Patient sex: M
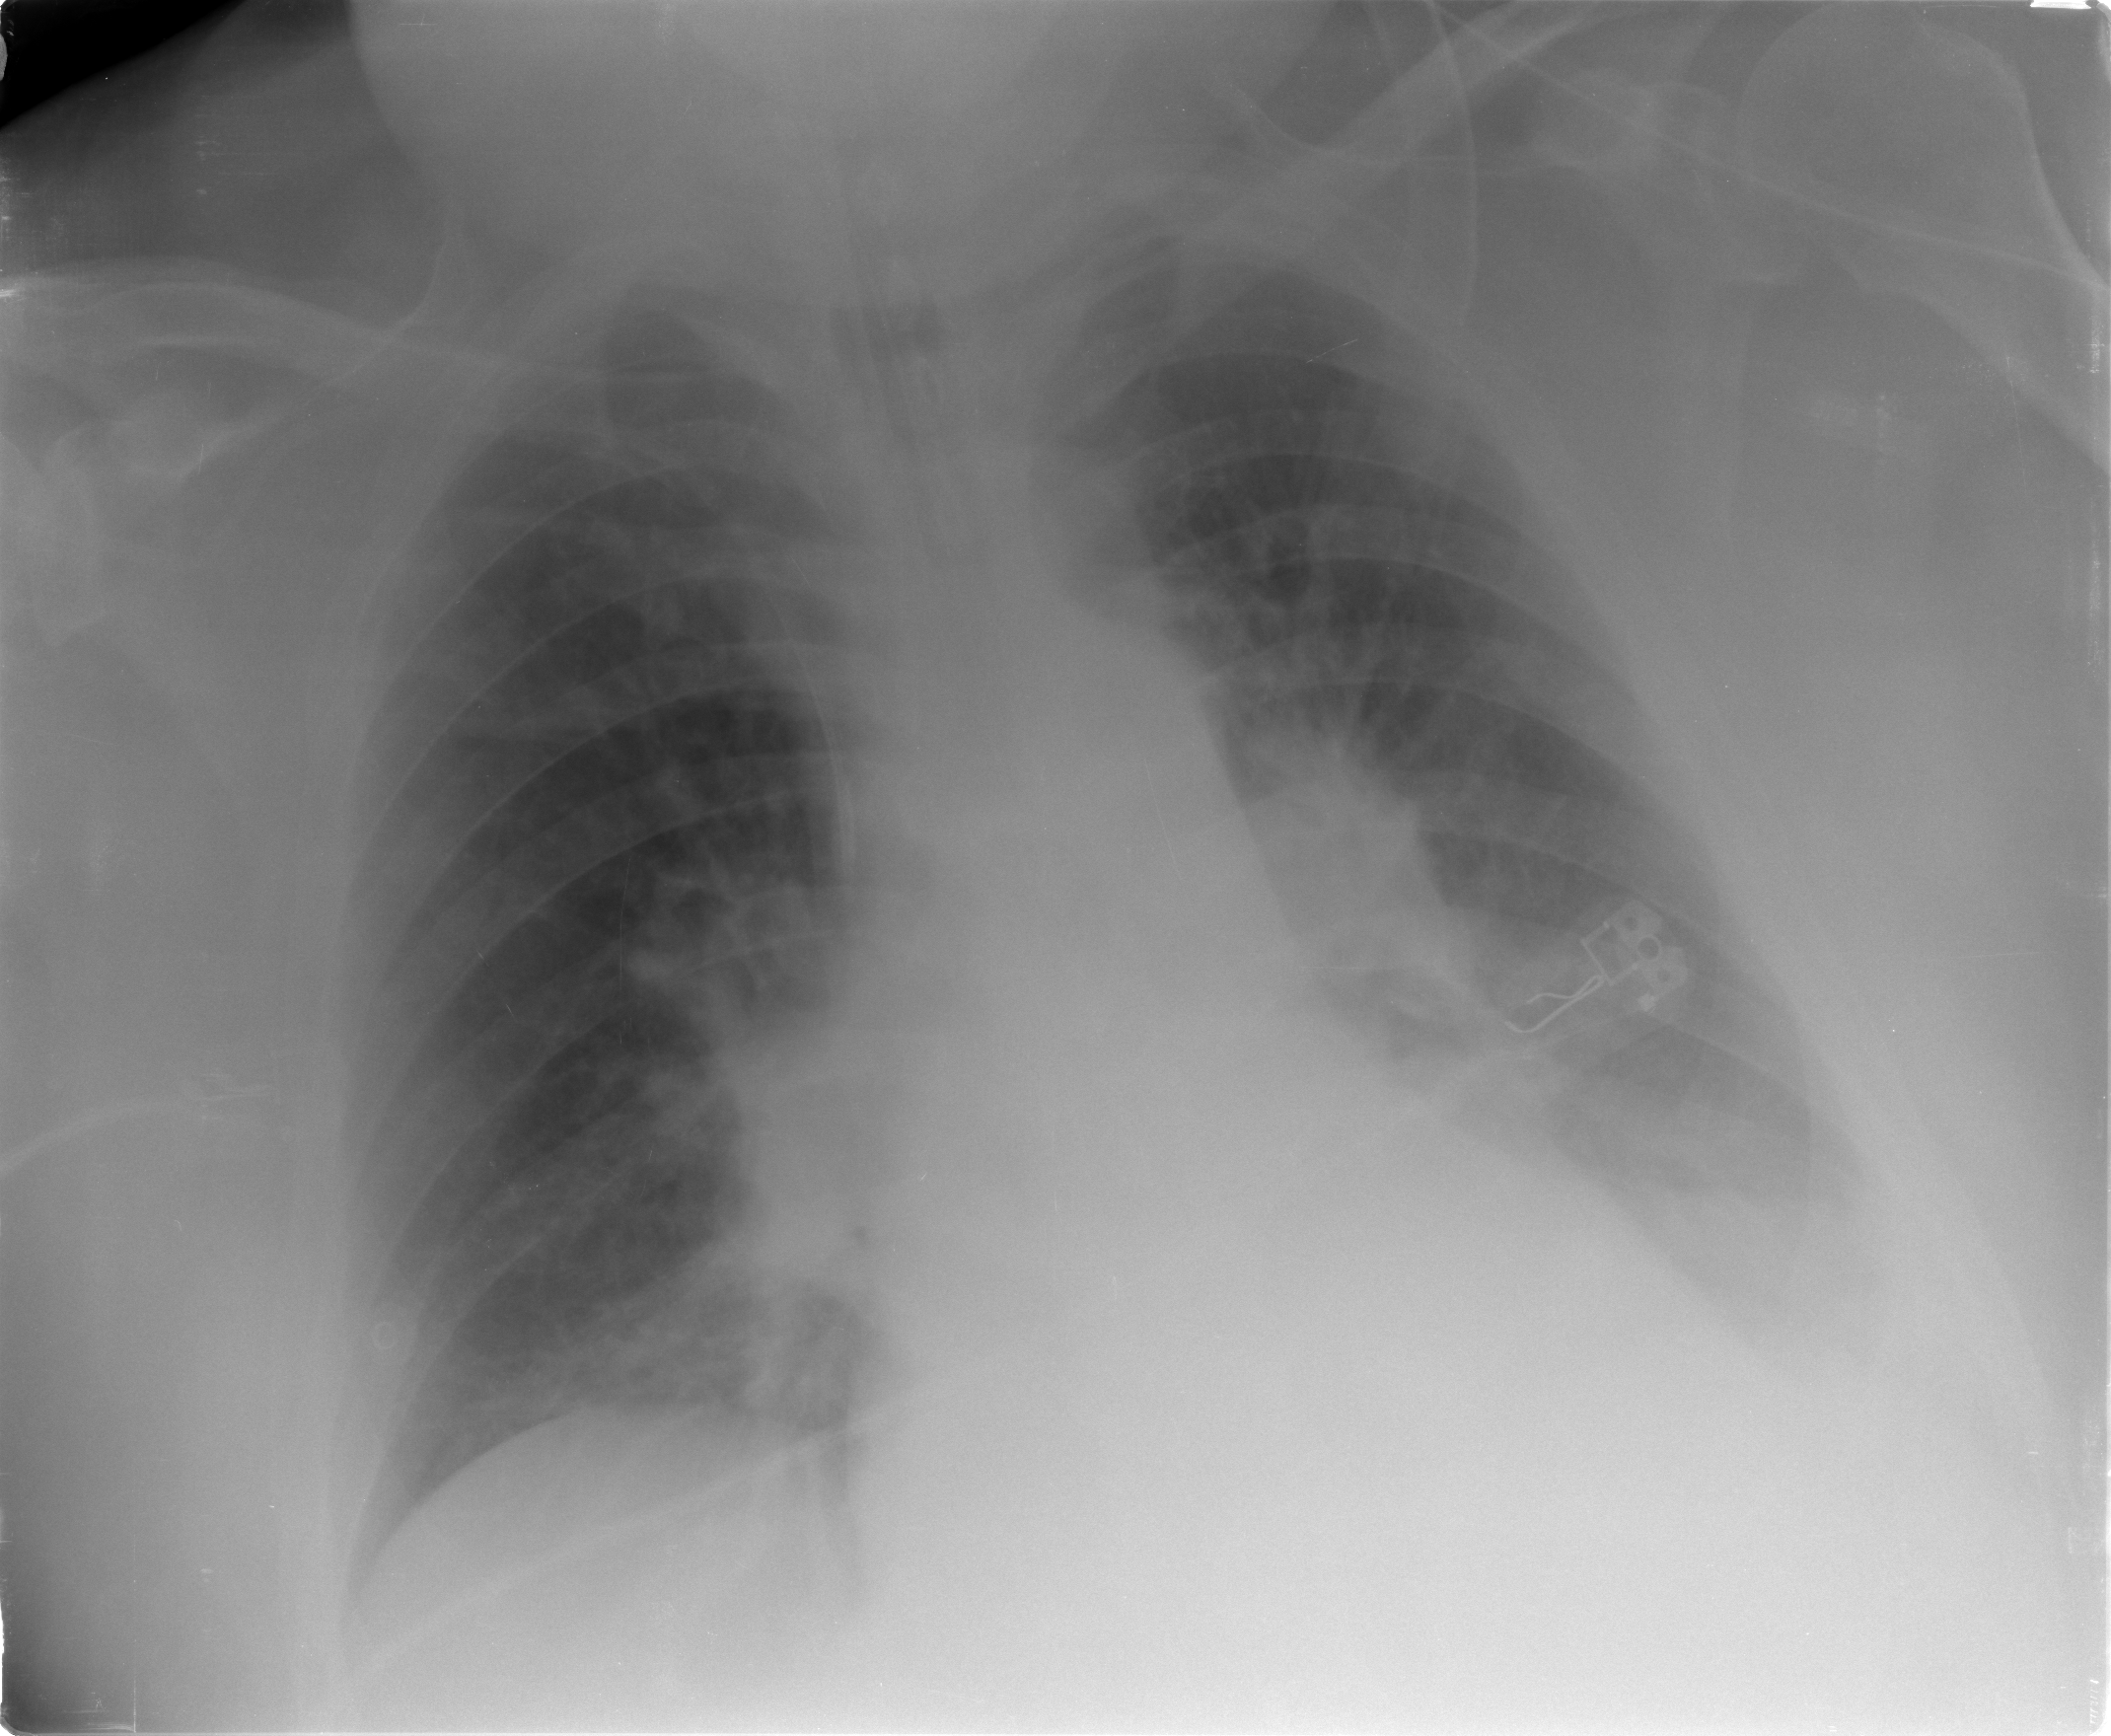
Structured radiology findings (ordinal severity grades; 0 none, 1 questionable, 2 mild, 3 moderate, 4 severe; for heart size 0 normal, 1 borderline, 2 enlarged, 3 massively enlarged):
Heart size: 2
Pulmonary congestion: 2
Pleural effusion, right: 0
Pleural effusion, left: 3
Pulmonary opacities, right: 2
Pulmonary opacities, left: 2
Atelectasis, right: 1
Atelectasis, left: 3